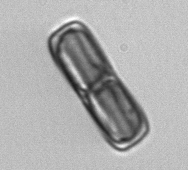
Label: Ephemera